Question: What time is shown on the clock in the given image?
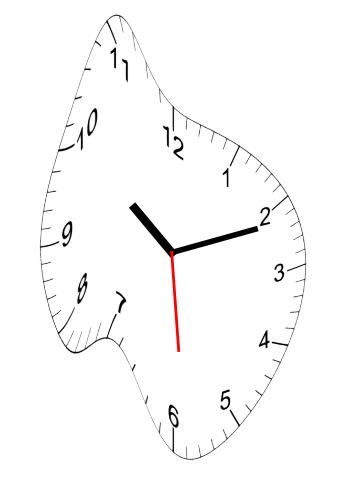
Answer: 10:11:29